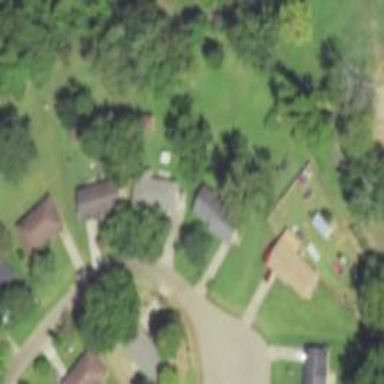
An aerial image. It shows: Driveway.